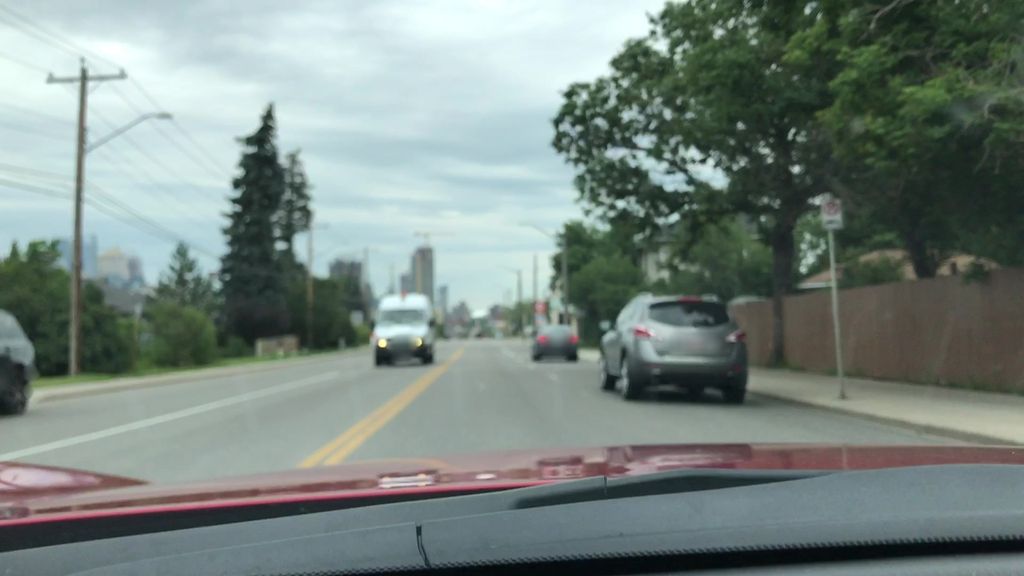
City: calgary